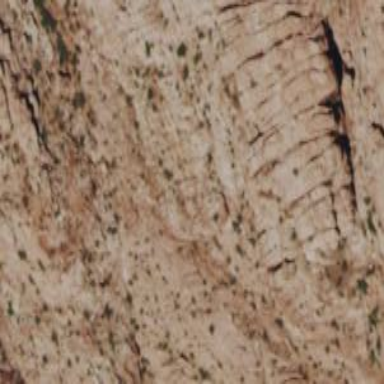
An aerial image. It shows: Brown cliff in the natural landscape.